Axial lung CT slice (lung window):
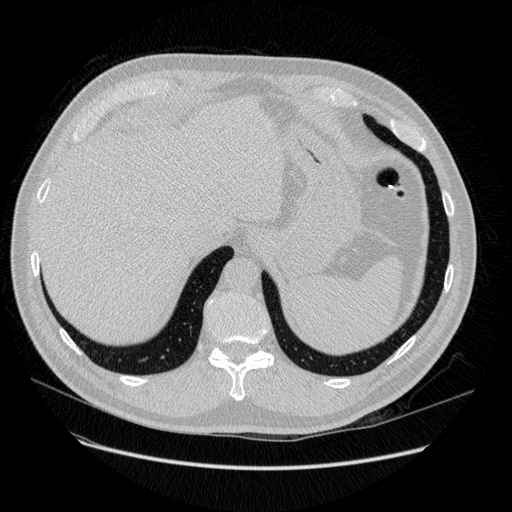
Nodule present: no